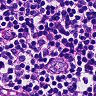
Metastatic tissue present: no